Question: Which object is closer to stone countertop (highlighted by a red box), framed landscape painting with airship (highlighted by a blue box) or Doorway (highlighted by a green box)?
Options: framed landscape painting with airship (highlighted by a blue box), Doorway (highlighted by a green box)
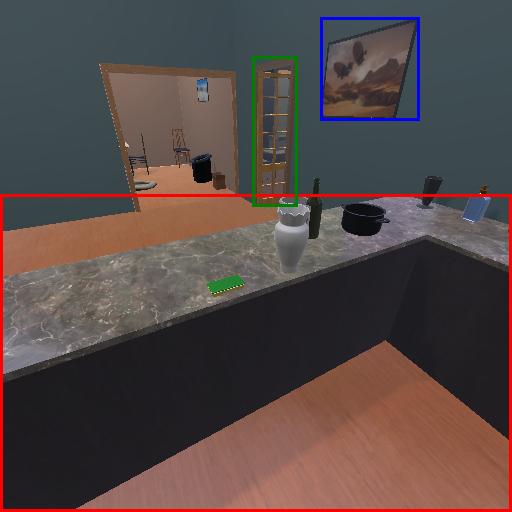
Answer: framed landscape painting with airship (highlighted by a blue box)